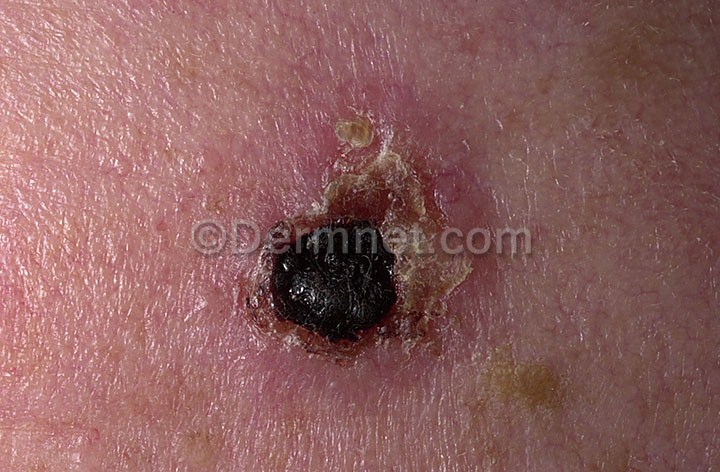
Disease: Actinic Keratosis Basal Cell Carcinoma and other Malignant Lesions